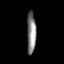
Tissue: lung
Cell type: T cells
Senescence score: 0.2365
Nuclear area (px): 383
Mean DAPI intensity: 129.316